Question: I have problem here, i need some help
My form looks like

Requirement:
If the button is clicked, i want NOT to save record fields if one of them is greater than 100
I tried this code
'''
$('.accept').click(function() {
$(this).parentsUntil('div.record').find('[name^="marks"]').each(function() {
var subjectID = $(this).attr('id');
var marks = $(this).val();
// check value
if(marks > 100) {
alert("error");
return false;
}
// save marks of this subject
// code to insert record into database table
});
return false;
});
'''
If maybe the user fills as, Physics = 83, Maths = 89, Biology = 102, English = 94
then my code inserts the first two subjects into the database, the third stops and returns false
But I want my program NOT to insert any marks if any of the subjects is greater than 100
Anyone knows what is wrong please.
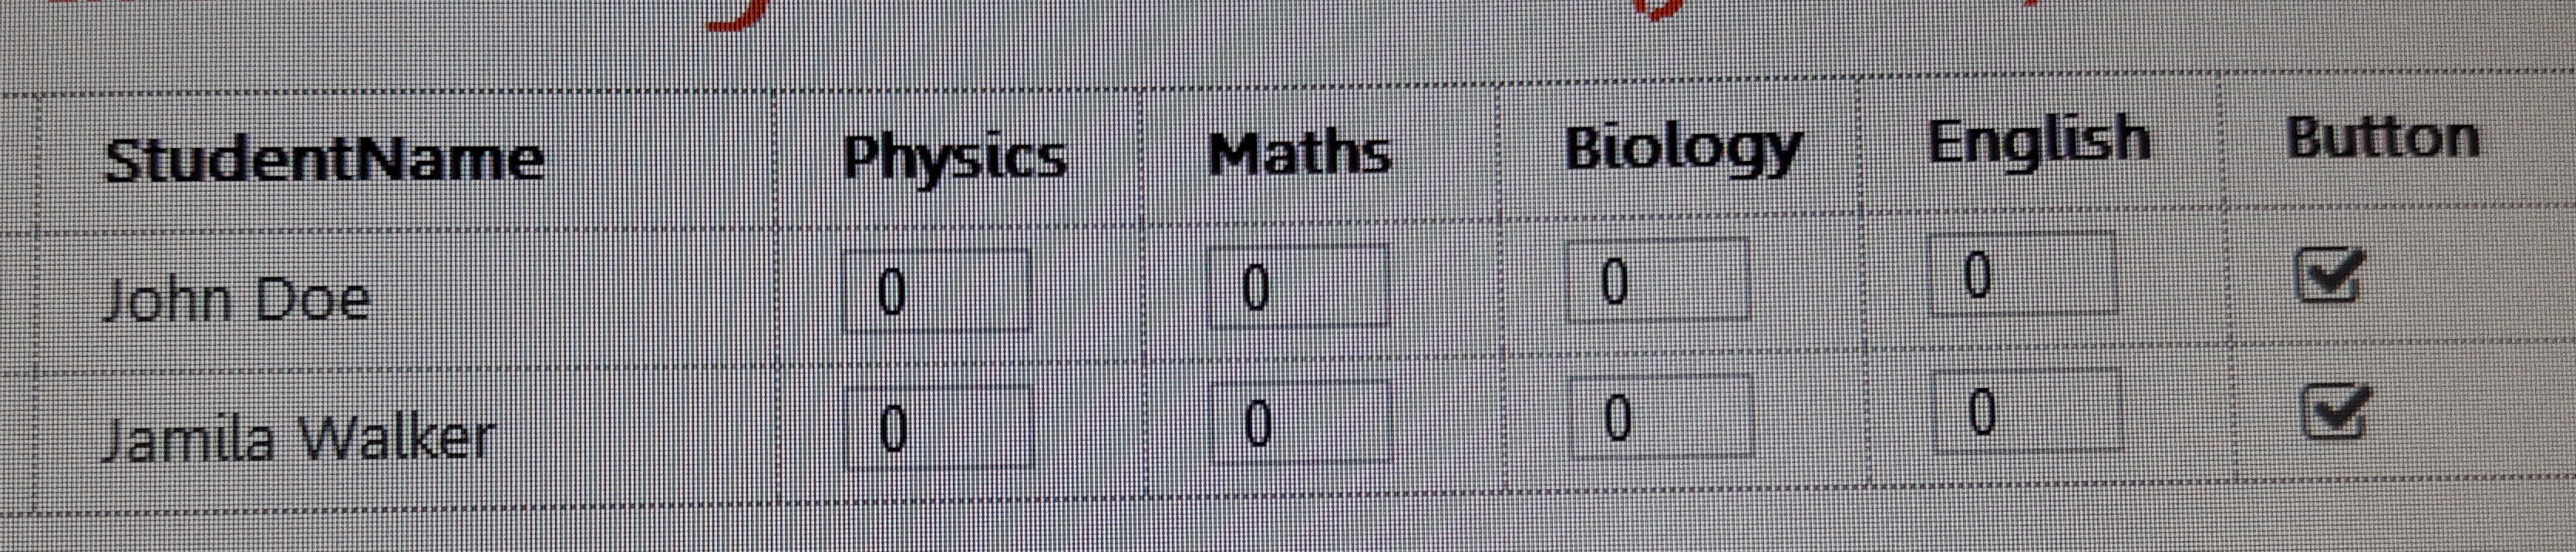
Answer: problem is that you are running 'code to insert record into database table' in the 'each' loop - well, of course time travels in one directions, you can't rewind after you've found a problem and say "oh, no, don't perform the previous iterations"
easiest solution is to validate the WHOLE form, and then send data to the database
'''
$('.accept').click(function() {
const marks = $(this).parentsUntil('div.record').find('[name^="marks"]');
let valid = true;
marks.each(function() {
var marks = $(this).val();
if (marks > 100) {
alert("error");
valid = false;
return false; // I gather this terminates the each loop? I don't know jQuery at all
}
}
if (valid) {
marks.each(function() {
var subjectID = $(this).attr('id');
var marks = $(this).val();
// save marks of this subject
// code to insert record into database table
});
}
return false;
});
'''